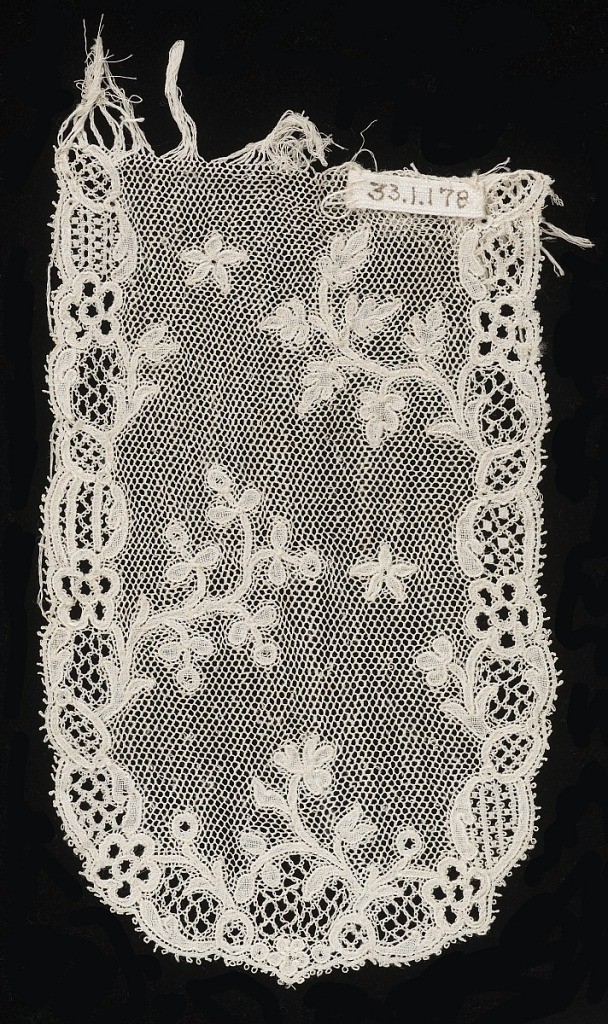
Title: Sample end of lappet
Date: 19th century
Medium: linen Technique: bobbin lace, Mechlin style
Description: Sample end of a cap streamer with a Louis XVI design. Openwork edge with sprig and blossom in the field.